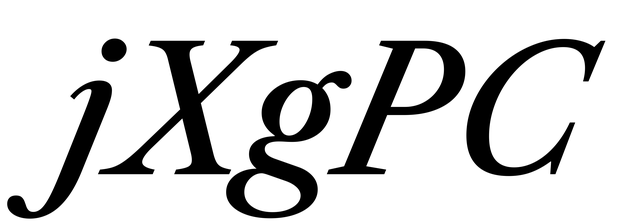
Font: LibreCaslonText-Italic_Medium_Italic